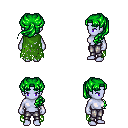
a pixel art fantasy rpg character, female body template, dark elf, purple skin, green tattered cape, metal pants, green princess hairstyle, four views (front, back, left, right), 2x2 character sprite sheet, small pixel art, hard edges, no anti-aliasing